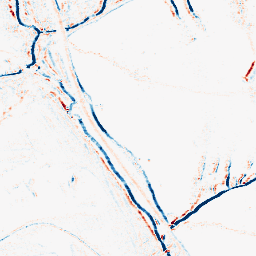
Category: morphological
Decomposition family: morphological_rect
Decomposition parameters: operation: average
width: 5
height: 3
Upsampling method: linear_exact
Upsampling parameters: scale: 8
Upsampling scale: 8